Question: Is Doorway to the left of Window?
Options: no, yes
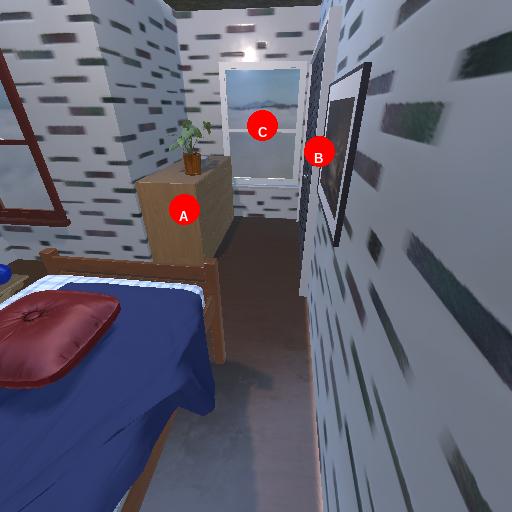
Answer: no